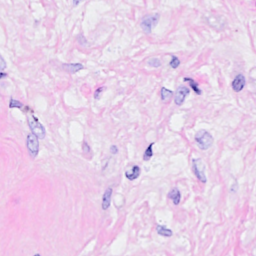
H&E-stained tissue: Breast